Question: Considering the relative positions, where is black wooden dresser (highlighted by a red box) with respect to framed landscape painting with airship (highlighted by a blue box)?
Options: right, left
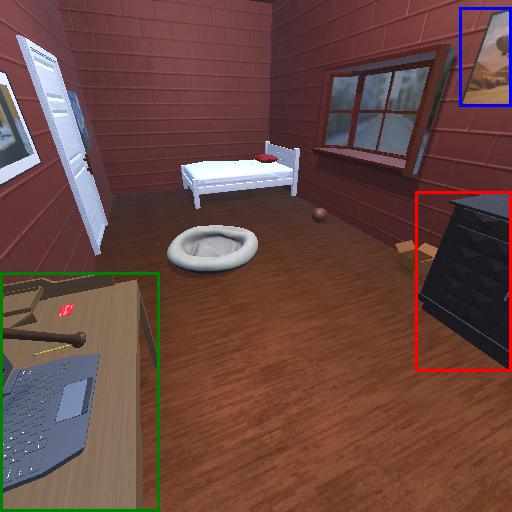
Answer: right